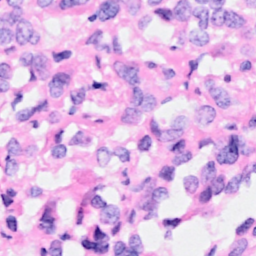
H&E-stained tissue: Breast